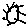
Label: sun